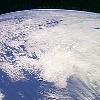
Label: cloud